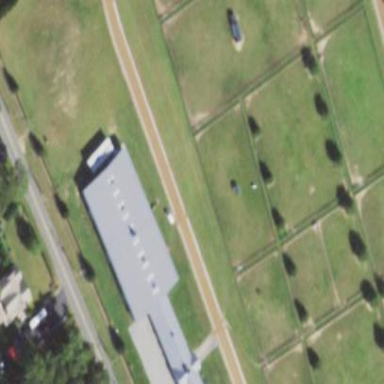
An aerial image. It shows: Stable.